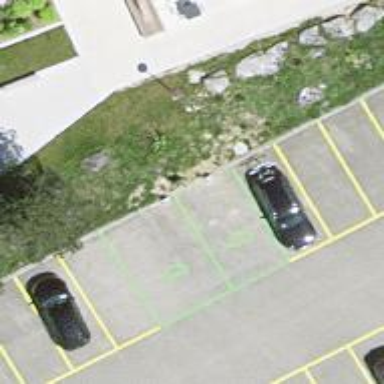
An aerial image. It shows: Charging station.